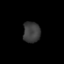
Tissue: prostate
Cell type: T cells
Senescence score: 0.3583
Nuclear area (px): 348
Mean DAPI intensity: 60.991